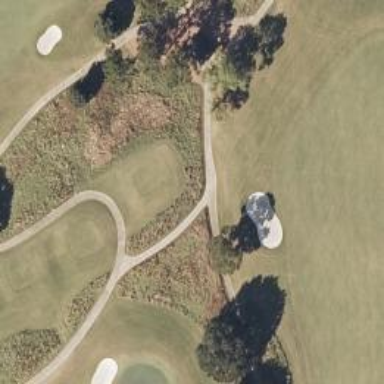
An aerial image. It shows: Golf cartpath that is also road path.